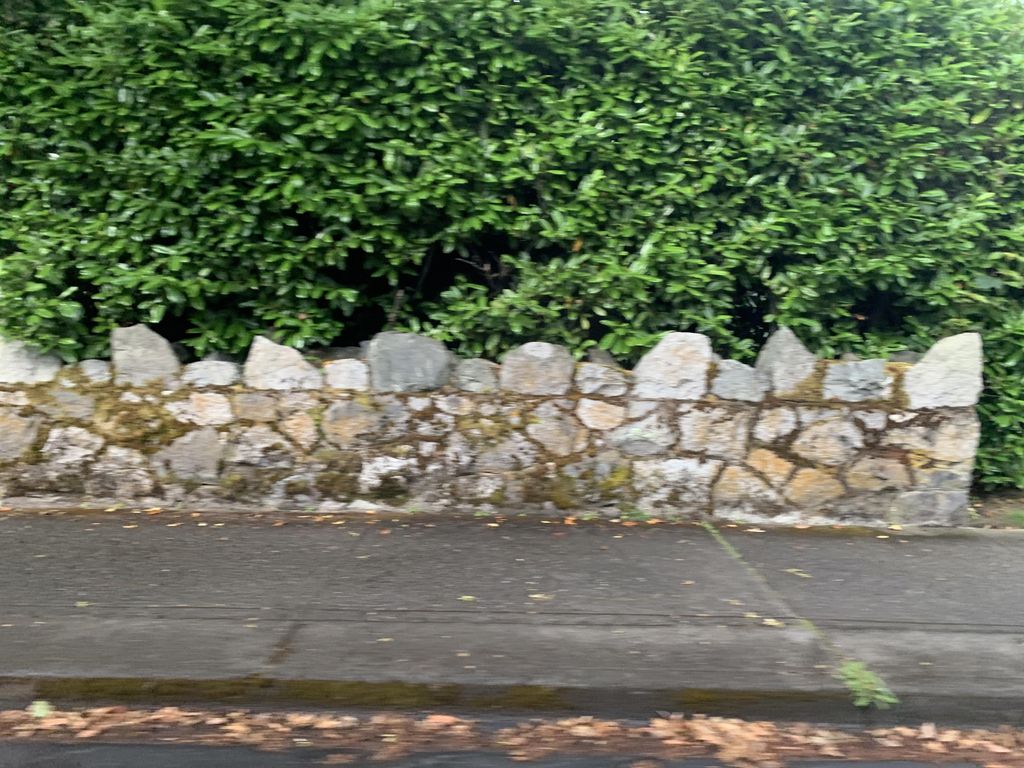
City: victoria